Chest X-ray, AP view. Patient: 53 years old, sex M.
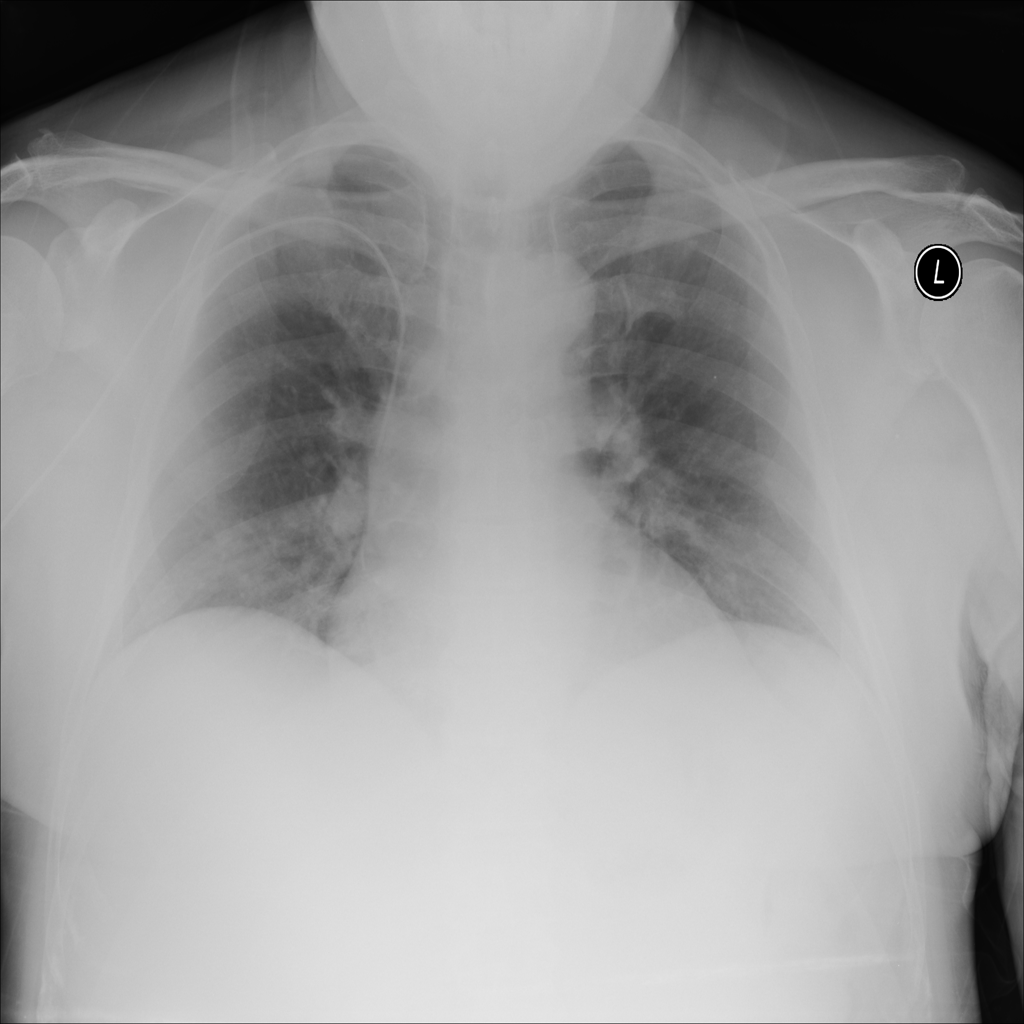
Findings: No Finding